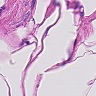
Metastatic tissue present: no